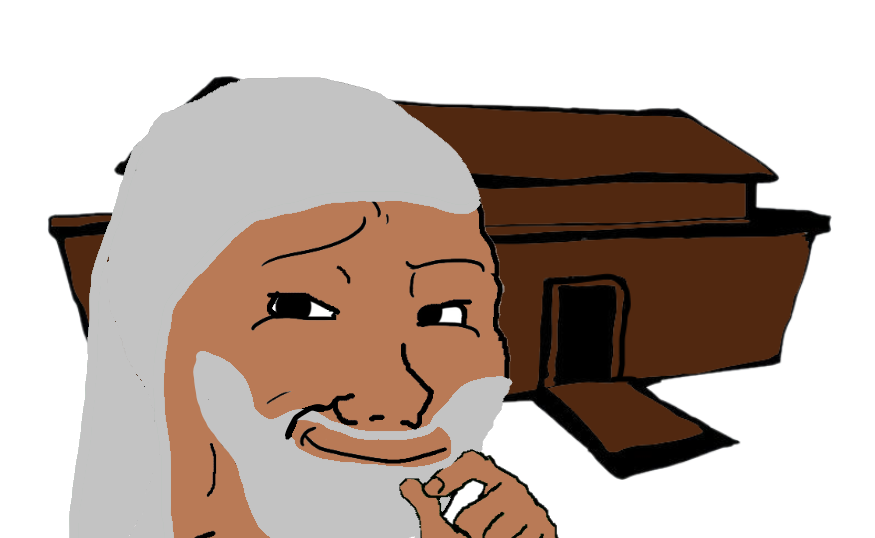
Label: 5_Smugjak